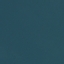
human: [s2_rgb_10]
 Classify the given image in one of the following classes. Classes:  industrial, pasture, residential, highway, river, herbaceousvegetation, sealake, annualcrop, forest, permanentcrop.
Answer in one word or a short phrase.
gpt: SeaLake